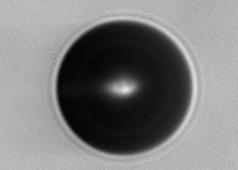
Label: bubble